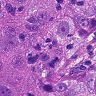
Metastatic tissue present: yes